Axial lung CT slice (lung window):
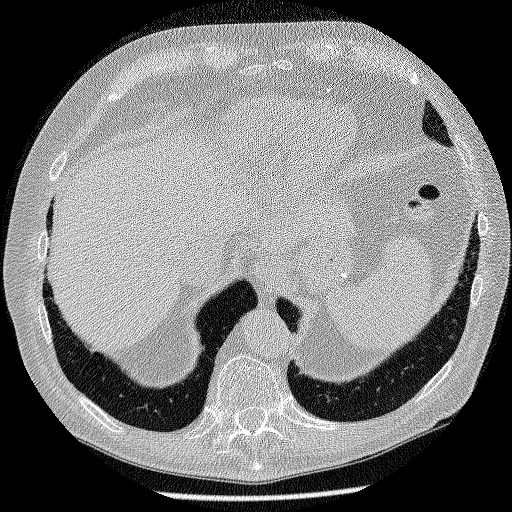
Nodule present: no